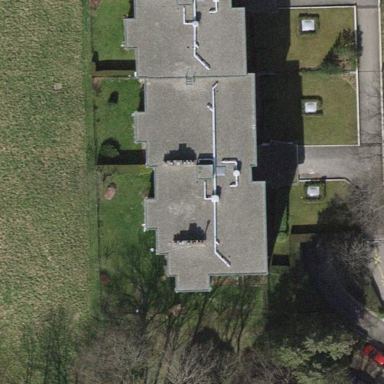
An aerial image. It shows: View of apartment building.